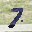
Label: 7